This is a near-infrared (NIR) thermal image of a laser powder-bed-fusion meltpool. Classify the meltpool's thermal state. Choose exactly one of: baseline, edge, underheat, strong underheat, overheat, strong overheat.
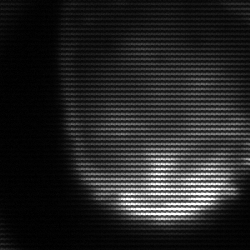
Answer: edge